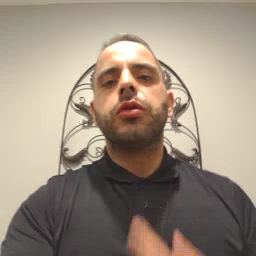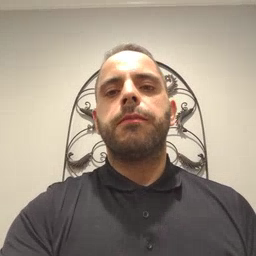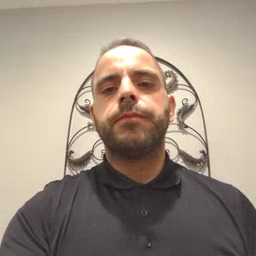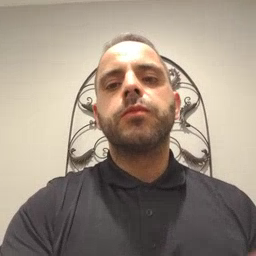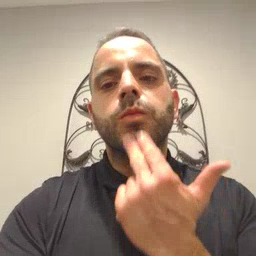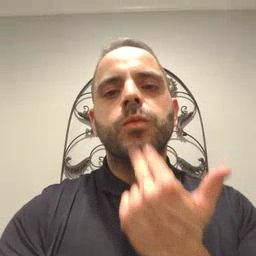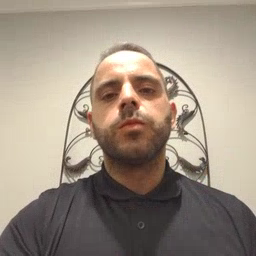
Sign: cute